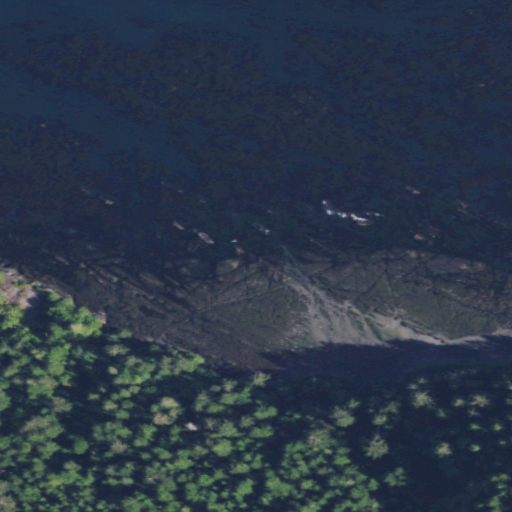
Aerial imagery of ridge(s) in Washington named Sah-da-ped-thl containing open water, evergreen forest, herbaceous wetlands, and barren land